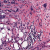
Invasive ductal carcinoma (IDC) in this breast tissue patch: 1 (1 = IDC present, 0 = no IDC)